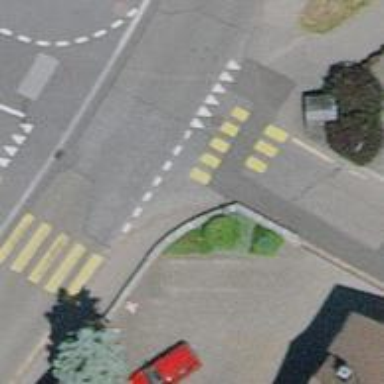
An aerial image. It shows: Uncontrolled road crossing.